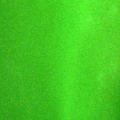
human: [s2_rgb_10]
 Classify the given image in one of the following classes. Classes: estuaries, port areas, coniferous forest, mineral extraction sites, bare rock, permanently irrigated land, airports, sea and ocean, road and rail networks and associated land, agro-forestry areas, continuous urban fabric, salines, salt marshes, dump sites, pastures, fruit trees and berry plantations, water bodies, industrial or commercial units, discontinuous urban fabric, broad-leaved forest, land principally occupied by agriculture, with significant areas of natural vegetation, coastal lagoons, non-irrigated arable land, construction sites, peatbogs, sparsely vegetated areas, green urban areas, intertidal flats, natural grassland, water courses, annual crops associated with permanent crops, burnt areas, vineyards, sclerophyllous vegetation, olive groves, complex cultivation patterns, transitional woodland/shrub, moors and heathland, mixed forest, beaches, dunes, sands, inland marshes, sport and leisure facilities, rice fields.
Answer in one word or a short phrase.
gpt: coastal lagoons